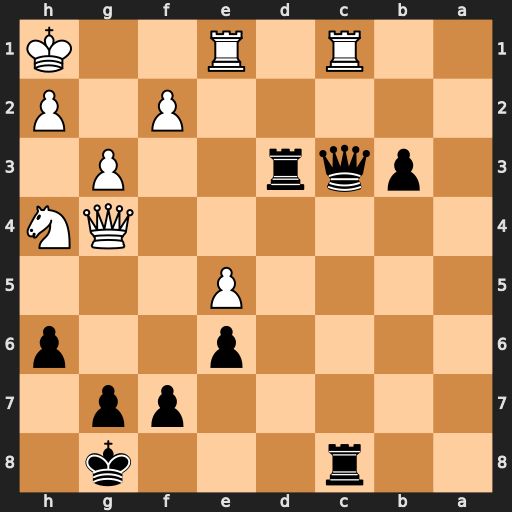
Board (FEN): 2r3k1/5pp1/4p2p/4P3/6QN/1pqr2P1/5P1P/2R1R2K
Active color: b
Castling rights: -
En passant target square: -
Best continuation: Qxc1 Rxc1 Rxc1+